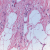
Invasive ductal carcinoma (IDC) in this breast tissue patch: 0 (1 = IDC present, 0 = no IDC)